Field crop: maize
Growth stage: 2
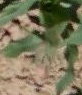
Species: maize